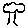
Label: tree